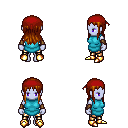
a pixel art fantasy rpg character, female body template, dark elf, purple skin, teal tunic, gold greaves, brunette unkempt hairstyle, red bandana, cloth bracers, gold boots, four views (front, back, left, right), 2x2 character sprite sheet, small pixel art, hard edges, no anti-aliasing